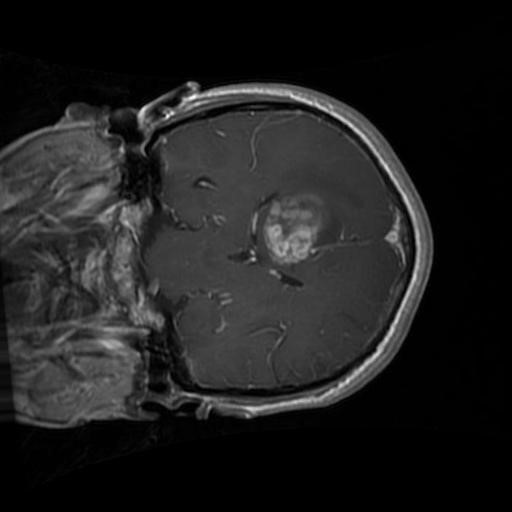
Label: brain_glioma